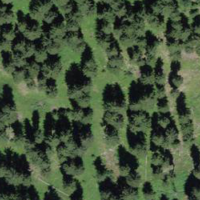
EUNIS habitat code: 43
Species observed at this site:
Epipactis helleborine